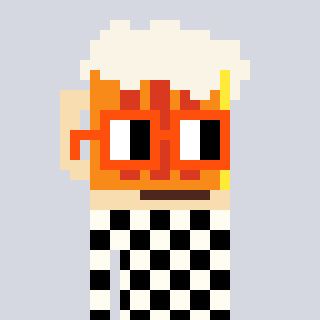
a pixel art character with square orange glasses, a beer-shaped head and a grayscale-colored body on a cool background